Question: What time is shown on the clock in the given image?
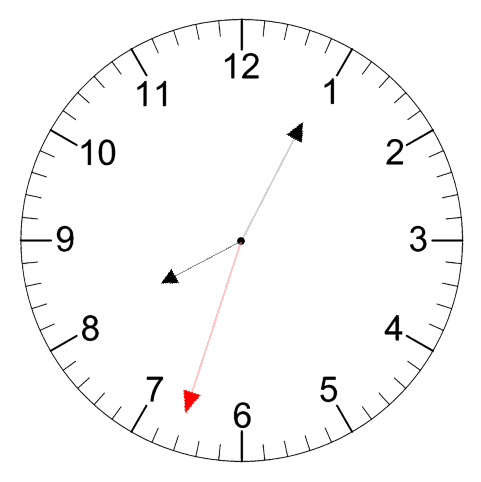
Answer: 08:04:33